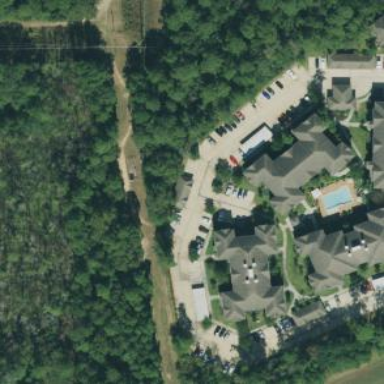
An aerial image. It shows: Concrete driveway.